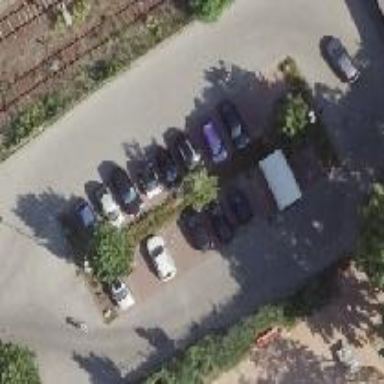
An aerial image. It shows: Parking aisle made of paving stones.